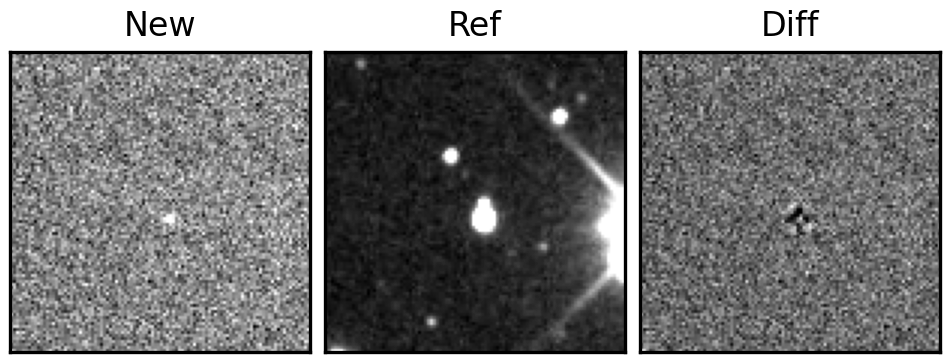
Label: bogus